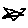
Label: star